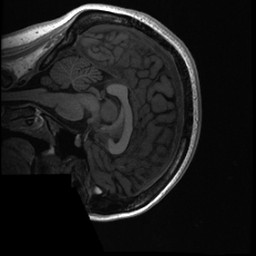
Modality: T1w
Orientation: sagittal
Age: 23
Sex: female